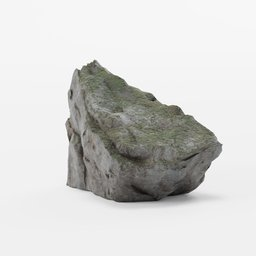
Label: nature